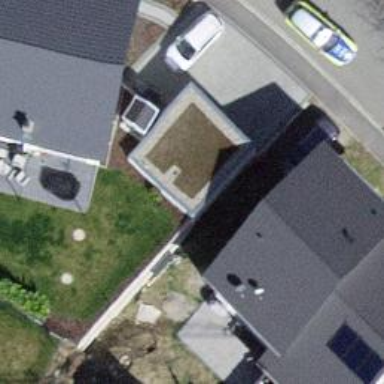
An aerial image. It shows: Garage building.